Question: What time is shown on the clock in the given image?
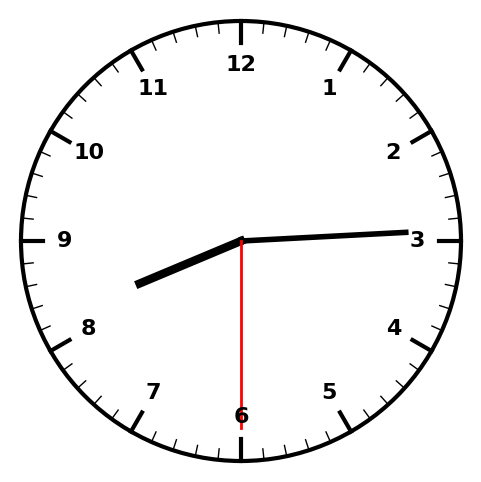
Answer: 08:14:30